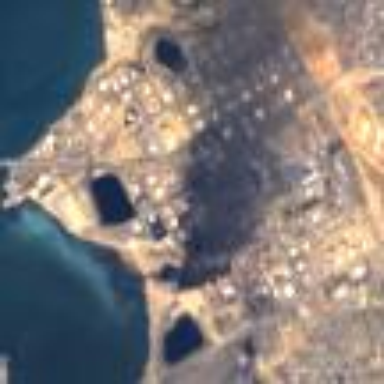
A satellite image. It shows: Industrial area with refinery.